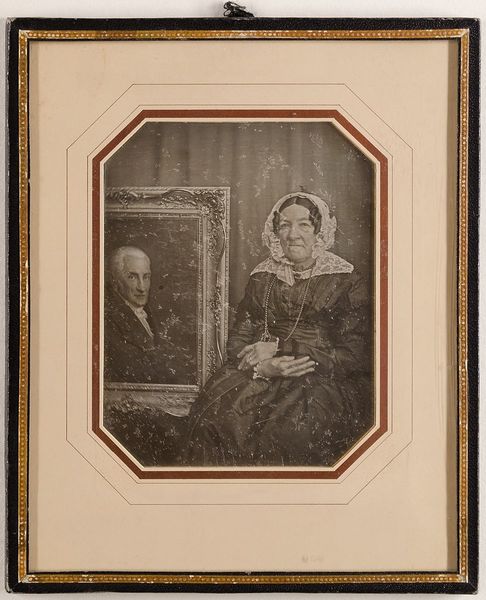
Titel: Anna Sophie Marschner, geb. Süberkrub (1771-1851) neben dem Ölgemälde ihres Mannes, Andreas Tobias Marschner (1764-1840)
Künstler: Carl Ferdinand Stelzner
Standort: Hamburg
Institution: Museum für Kunst und Gewerbe Hamburg
Schlagwörter: mann, frau, haube, malerei, portrait, person, kopfbedeckung, foto, fotografie, photographie, photo, lichtbild, daguerreotypie, historische, bildwerke, angewandte und bildende kunst, hessische systematik, porträt, persönlichkeit, porträtfotografie, porträtphotographie, gemälde, hüftbild